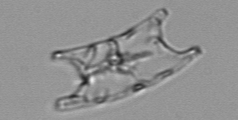
Label: Eucampia